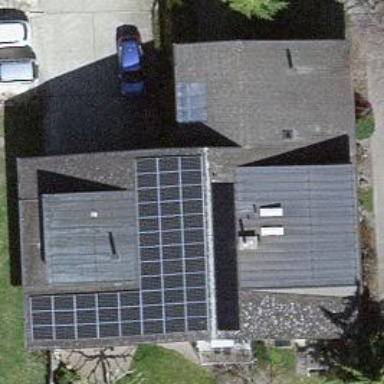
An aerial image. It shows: Solar power generator with photovoltaic panels.